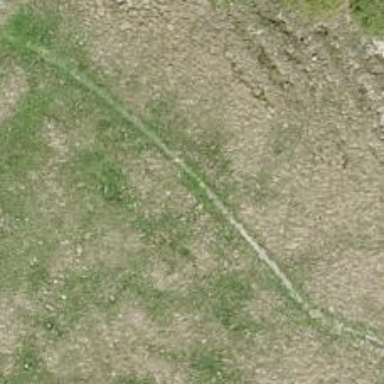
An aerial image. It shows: Path.